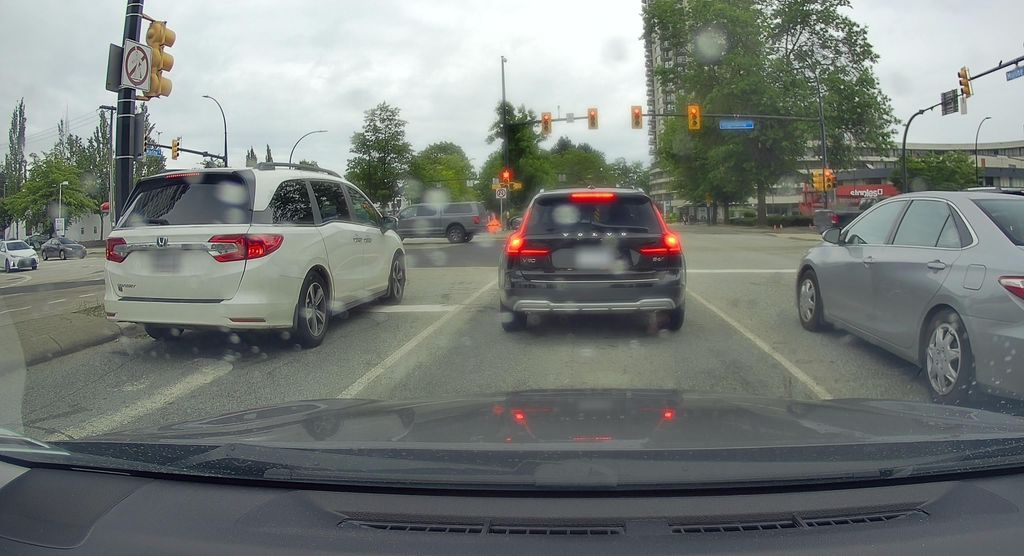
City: vancouver